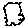
Label: hexagon